Question: This is my visual profiler result for a kernel which I post below. Notice the size of the grid (1) and block (1024) and how it's only using 43 registers when it should be using 64 registers. I'm using a Tesla k40c.

'''
#include <stdio.h>
#include <stdlib.h>
#include "cuda.h"
#include "curand.h"
#include <cuda_runtime.h>
#include "math.h"
#include <curand_kernel.h>
#include <time.h>
#include <algorithm>
#include <iostream>
#define iterations 159744
#define transMatrixSize 2592 // Just for clarity. Do not change.
#define reps 1024 // Is equal to blocksize. Do not change
#define integralStep 13125 // Number of time steps to be averaged at the tail
__global__ void
__launch_bounds__(1024,1)
bufferleech(float *masterForces, float *masterForces50, const float * __restrict__ transMatrix, const float *rands, const int r_max)
{
int globalIdx = ((blockIdx.x + (blockIdx.y * gridDim.x)) * (blockDim.x * blockDim.y)) + (threadIdx.x + (threadIdx.y * blockDim.x));
curandState s;
curand_init (rands[globalIdx] , 0, 0, &s);
float r = 0.0;
volatile __shared__ float buffer[reps];
volatile __shared__ float buffer50[reps];
int RU[26] = {0};
for(int e =1; e< 25; e++)
{
r = curand_uniform(&s);
if(r < .5)
{
RU[e] += 10;
}
}
int index = 0;
float temp = 0;
float temp50 = 0;
int RUsnapshot = 0;
int leftsnap = 0;
int RUsnapshot50 = 0;
int leftsnap50 = 0;
for (int i =0; i < iterations; i++)
{
leftsnap = 0;
leftsnap50 = 0;
/////////////////////////////////////////XYZ: [100% state][50%Binary][50% state]//////////////////////////////////////
for(int j = 1; j < 25; j++)
{
r = curand_uniform(&s);
RUsnapshot = int(RU[j]/100);
//index = ((((left[j] * dimen2 + right[j]) * dimen3 + RU[j +1 ]) * dimen4) * dimen5) ;
index = ((((leftsnap * 6 + int(RU[j+1]/100)) * 6 + int(RU[j]/100)) * 2) * 6) ;
RU[j]+= 100 * (( r < transMatrix[index]) * (transMatrix[index + 1]) +
(! (r < transMatrix[index])) * ( r < transMatrix[index + 2]) * (transMatrix[index + 3]) +
(! ( r < transMatrix[index + 2])) * (r < transMatrix[index + 4]) * (transMatrix[index + 5])) ;
leftsnap = RUsnapshot;
//-------------------------------------xTnC 50----------------------------
RUsnapshot50 = (RU[j] % 10);
//index = ((((left[j] * dimen2 + right[j]) * dimen3 + RU[j +1 ]) * dimen4 + xTnC?) * dimen5) ;
index = ((((leftsnap50 * 6 + (RU[j+1] % 10)) * 6 + (RU[j] % 10) ) * 2 + int((RU[j] % 100)/10)) * 6) ;
RU[j]+= ( r < transMatrix[index]) * (transMatrix[index + 1]) +
(! (r < transMatrix[index])) * ( r < transMatrix[index + 2]) * (transMatrix[index + 3]) +
(! ( r < transMatrix[index + 2])) * (r < transMatrix[index + 4]) * (transMatrix[index + 5]) ;
leftsnap50 = RUsnapshot50;
}
///////////////////////////////////////////////////////////
for(int z = 1; z < 25; z++)
{
temp+= ((int(RU[z]/100.0)) ==4) + ((int(RU[z]/100.0)) ==5);
temp50+= ((RU[z] % 10) ==4) + ((RU[z] % 10) ==5);
}
buffer[globalIdx] = temp;
buffer50[globalIdx] = temp50;
__syncthreads();
for (int b = 0; b < 10; b++)
{
if ((globalIdx % int(powf(2, (b+1)))) == 0)
{
buffer[globalIdx] += buffer[globalIdx + int(powf(2,b))];
buffer50[globalIdx] += buffer50[globalIdx + int(powf(2,b))];
if(b ==9)
{
masterForces[i] = buffer[0]/24576.0;
masterForces50[i] = buffer50[0]/24576.0;
}
}
}
temp = 0.0;
temp50 = 0.0;
}
}
'''
How can I get this kernel to use 64 registers?
There is definitely room for more register use as similar kernels I wrote have no problem getting as many as 116 registers with the launch bounds command.
Thanks
Here's the main function if you want to run it yourself:
'''
int main()
{
srand((unsigned)time(NULL));
cudaSetDevice(0);
cudaStream_t s6;
cudaStreamCreate(&s6);
float tm[transMatrixSize] = {0.068571, 1, 0.069143, 2.000000, 0, 0, 0, 0, 0.069143, 2.000000, 0, 0, 0.003810, 2.000000, 0.004670, -1, 0, 0, 0.003810, 2.000000, 0, 0, 0, 0, 0, 2.000000, 0.074743, -2.000000, 0.143315, 1, 0, 2.000000, 0.074743, -2.000000, 0, 0, 0, 2.000000, 0.074743, -2.000000, 0.074872, -1, 0, 2.000000, 0.074743, -2.000000, 0, 0, 0.068571, 1, 0.068660, -2.000000, 0, 0, 0, 0, 0.068660, -2.000000, 0, 0, 0.000088, -2.000000, 0.000218, -1, 0, 0, 0.000088, -2.000000, 0, 0, 0, 0, 0.068571, 1, 0.069143, 2.000000,
0, 0, 0, 0, 0.069143, 2.000000, 0, 0, 0.003810, 2.000000, 0.004670, -1, 0, 0, 0.003810, 2.000000, 0, 0, 0, 0, 0, 2.000000, 0.074743, -2.000000, 0.143315, 1, 0, 2.000000, 0.074743, -2.000000, 0, 0, 0, 2.000000, 0.074743, -2.000000, 0.074872, -1, 0, 2.000000, 0.074743, -2.000000, 0, 0, 0.068571, 1, 0.068660, -2.000000, 0, 0, 0, 0, 0.068660, -2.000000, 0, 0, 0.000088, -2.000000, 0.000218, -1, 0, 0, 0.000088, -2.000000, 0, 0, 0, 0, 0.068571, 1, 0.071701, 2.000000, 0, 0, 0, 0, 0.071701,
2.000000, 0, 0, 0.020866, 2.000000, 0.021727, -1, 0, 0, 0.020866, 2.000000, 0, 0, 0, 0, 0.000003, 2.000000, 0.013649, -2.000000, 0.082221, 1, 0.000003, 2.000000, 0.013649, -2.000000, 0, 0, 0.000003, 2.000000, 0.013649, -2.000000, 0.013778, -1, 0.000003, 2.000000, 0.013649, -2.000000, 0, 0, 0.068571, 1, 0.068660, -2.000000, 0, 0, 0, 0, 0.068660, -2.000000, 0, 0, 0.000088, -2.000000, 0.000218, -1, 0, 0, 0.000088, -2.000000, 0, 0, 0, 0, 0.068571, 1, 0.071701, 2.000000, 0, 0, 0, 0, 0.071701, 2.000000, 0, 0, 0.020866, 2.000000,
0.021727, -1, 0, 0, 0.020866, 2.000000, 0, 0, 0, 0, 0.000003, 2.000000, 0.013649, -2.000000, 0.082221, 1, 0.000003, 2.000000, 0.013649, -2.000000, 0, 0, 0.000003, 2.000000, 0.013649, -2.000000, 0.013778, -1, 0.000003, 2.000000, 0.013649, -2.000000, 0, 0, 0.068571, 1, 0.068660, -2.000000, 0, 0, 0, 0, 0.068660, -2.000000, 0, 0, 0.000088, -2.000000, 0.000218, -1, 0, 0, 0.000088, -2.000000, 0, 0, 0, 0, 0.068571, 1, 0.076852, 2.000000, 0, 0, 0, 0, 0.076852, 2.000000, 0, 0, 0.055205, 2.000000, 0.056066, -1, 0, 0, 0.055205,
2.000000, 0, 0, 0, 0, 0.000006, 2.000000, 0.005164, -2.000000, 0.073735, 1, 0.000006, 2.000000, 0.005164, -2.000000, 0, 0, 0.000006, 2.000000, 0.005164, -2.000000, 0.005293, -1, 0.000006, 2.000000, 0.005164, -2.000000, 0, 0, 0.068571, 1, 0.068660, -2.000000, 0, 0, 0, 0, 0.068660, -2.000000, 0, 0, 0.000088, -2.000000, 0.000218, -1, 0, 0, 0.000088, -2.000000, 0, 0, 0, 0, 0.068571, 1, 0.076852, 2.000000, 0, 0, 0, 0, 0.076852, 2.000000, 0, 0, 0.055205, 2.000000, 0.056066, -1, 0, 0, 0.055205, 2.000000, 0, 0, 0, 0,
0.000006, 2.000000, 0.005164, -2.000000, 0.073735, 1, 0.000006, 2.000000, 0.005164, -2.000000, 0, 0, 0.000006, 2.000000, 0.005164, -2.000000, 0.005293, -1, 0.000006, 2.000000, 0.005164, -2.000000, 0, 0, 0.068571, 1, 0.068660, -2.000000, 0, 0, 0, 0, 0.068660, -2.000000, 0, 0, 0.000088, -2.000000, 0.000218, -1, 0, 0, 0.000088, -2.000000, 0, 0, 0, 0, 0.068571, 1, 0.069143, 2.000000, 0, 0, 0, 0, 0.069143, 2.000000, 0, 0, 0.003810, 2.000000, 0.004670, -1, 0, 0, 0.003810, 2.000000, 0, 0, 0, 0, 0, 2.000000, 0.074743, -2.000000, 0.143315,
1, 0, 2.000000, 0.074743, -2.000000, 0, 0, 0, 2.000000, 0.074743, -2.000000, 0.074872, -1, 0, 2.000000, 0.074743, -2.000000, 0, 0, 0.068571, 1, 0.068660, -2.000000, 0, 0, 0, 0, 0.068660, -2.000000, 0, 0, 0.000088, -2.000000, 0.000218, -1, 0, 0, 0.000088, -2.000000, 0, 0, 0, 0, 0.068571, 1, 0.069143, 2.000000, 0, 0, 0, 0, 0.069143, 2.000000, 0, 0, 0.003810, 2.000000, 0.004670, -1, 0, 0, 0.003810, 2.000000, 0, 0, 0, 0, 0, 2.000000, 0.074743, -2.000000, 0.143315, 1, 0, 2.000000, 0.074743, -2.000000,
0, 0, 0, 2.000000, 0.074743, -2.000000, 0.074872, -1, 0, 2.000000, 0.074743, -2.000000, 0, 0, 0.068571, 1, 0.068660, -2.000000, 0, 0, 0, 0, 0.068660, -2.000000, 0, 0, 0.000088, -2.000000, 0.000218, -1, 0, 0, 0.000088, -2.000000, 0, 0, 0, 0, 0.068571, 1, 0.071701, 2.000000, 0, 0, 0, 0, 0.071701, 2.000000, 0, 0, 0.020866, 2.000000, 0.021727, -1, 0, 0, 0.020866, 2.000000, 0, 0, 0, 0, 0.000003, 2.000000, 0.013649, -2.000000, 0.082221, 1, 0.000003, 2.000000, 0.013649, -2.000000, 0, 0, 0.000003, 2.000000, 0.013649,
-2.000000, 0.013778, -1, 0.000003, 2.000000, 0.013649, -2.000000, 0, 0, 0.068571, 1, 0.068660, -2.000000, 0, 0, 0, 0, 0.068660, -2.000000, 0, 0, 0.000088, -2.000000, 0.000218, -1, 0, 0, 0.000088, -2.000000, 0, 0, 0, 0, 0.068571, 1, 0.071701, 2.000000, 0, 0, 0, 0, 0.071701, 2.000000, 0, 0, 0.020866, 2.000000, 0.021727, -1, 0, 0, 0.020866, 2.000000, 0, 0, 0, 0, 0.000003, 2.000000, 0.013649, -2.000000, 0.082221, 1, 0.000003, 2.000000, 0.013649, -2.000000, 0, 0, 0.000003, 2.000000, 0.013649, -2.000000, 0.013778, -1, 0.000003, 2.000000,
0.013649, -2.000000, 0, 0, 0.068571, 1, 0.068660, -2.000000, 0, 0, 0, 0, 0.068660, -2.000000, 0, 0, 0.000088, -2.000000, 0.000218, -1, 0, 0, 0.000088, -2.000000, 0, 0, 0, 0, 0.068571, 1, 0.076852, 2.000000, 0, 0, 0, 0, 0.076852, 2.000000, 0, 0, 0.055205, 2.000000, 0.056066, -1, 0, 0, 0.055205, 2.000000, 0, 0, 0, 0, 0.000006, 2.000000, 0.005164, -2.000000, 0.073735, 1, 0.000006, 2.000000, 0.005164, -2.000000, 0, 0, 0.000006, 2.000000, 0.005164, -2.000000, 0.005293, -1, 0.000006, 2.000000, 0.005164, -2.000000, 0, 0, 0.068571,
1, 0.068660, -2.000000, 0, 0, 0, 0, 0.068660, -2.000000, 0, 0, 0.000088, -2.000000, 0.000218, -1, 0, 0, 0.000088, -2.000000, 0, 0, 0, 0, 0.068571, 1, 0.076852, 2.000000, 0, 0, 0, 0, 0.076852, 2.000000, 0, 0, 0.055205, 2.000000, 0.056066, -1, 0, 0, 0.055205, 2.000000, 0, 0, 0, 0, 0.000006, 2.000000, 0.005164, -2.000000, 0.073735, 1, 0.000006, 2.000000, 0.005164, -2.000000, 0, 0, 0.000006, 2.000000, 0.005164, -2.000000, 0.005293, -1, 0.000006, 2.000000, 0.005164, -2.000000, 0, 0, 0.068571, 1, 0.068660, -2.000000, 0, 0,
0, 0, 0.068660, -2.000000, 0, 0, 0.000088, -2.000000, 0.000218, -1, 0, 0, 0.000088, -2.000000, 0, 0, 0, 0, 0.068571, 1, 0.071701, 2.000000, 0, 0, 0, 0, 0.071701, 2.000000, 0, 0, 0.020866, 2.000000, 0.021727, -1, 0, 0, 0.020866, 2.000000, 0, 0, 0, 0, 0.000003, 2.000000, 0.013649, -2.000000, 0.082221, 1, 0.000003, 2.000000, 0.013649, -2.000000, 0, 0, 0.000003, 2.000000, 0.013649, -2.000000, 0.013778, -1, 0.000003, 2.000000, 0.013649, -2.000000, 0, 0, 0.068571, 1, 0.068660, -2.000000, 0, 0, 0, 0, 0.068660, -2.000000, 0,
0, 0.000088, -2.000000, 0.000218, -1, 0, 0, 0.000088, -2.000000, 0, 0, 0, 0, 0.068571, 1, 0.071701, 2.000000, 0, 0, 0, 0, 0.071701, 2.000000, 0, 0, 0.020866, 2.000000, 0.021727, -1, 0, 0, 0.020866, 2.000000, 0, 0, 0, 0, 0.000003, 2.000000, 0.013649, -2.000000, 0.082221, 1, 0.000003, 2.000000, 0.013649, -2.000000, 0, 0, 0.000003, 2.000000, 0.013649, -2.000000, 0.013778, -1, 0.000003, 2.000000, 0.013649, -2.000000, 0, 0, 0.068571, 1, 0.068660, -2.000000, 0, 0, 0, 0, 0.068660, -2.000000, 0, 0, 0.000088, -2.000000, 0.000218, -1,
0, 0, 0.000088, -2.000000, 0, 0, 0, 0, 0.068571, 1, 0.085714, 2.000000, 0, 0, 0, 0, 0.085714, 2.000000, 0, 0, 0.114286, 2.000000, 0.115147, -1, 0, 0, 0.114286, 2.000000, 0, 0, 0, 0, 0.000021, 2.000000, 0.002513, -2.000000, 0.071084, 1, 0.000021, 2.000000, 0.002513, -2.000000, 0, 0, 0.000021, 2.000000, 0.002513, -2.000000, 0.002642, -1, 0.000021, 2.000000, 0.002513, -2.000000, 0, 0, 0.068571, 1, 0.068660, -2.000000, 0, 0, 0, 0, 0.068660, -2.000000, 0, 0, 0.000088, -2.000000, 0.000218, -1, 0, 0, 0.000088, -2.000000, 0,
0, 0, 0, 0.068571, 1, 0.085714, 2.000000, 0, 0, 0, 0, 0.085714, 2.000000, 0, 0, 0.114286, 2.000000, 0.115147, -1, 0, 0, 0.114286, 2.000000, 0, 0, 0, 0, 0.000021, 2.000000, 0.002513, -2.000000, 0.071084, 1, 0.000021, 2.000000, 0.002513, -2.000000, 0, 0, 0.000021, 2.000000, 0.002513, -2.000000, 0.002642, -1, 0.000021, 2.000000, 0.002513, -2.000000, 0, 0, 0.068571, 1, 0.068660, -2.000000, 0, 0, 0, 0, 0.068660, -2.000000, 0, 0, 0.000088, -2.000000, 0.000218, -1, 0, 0, 0.000088, -2.000000, 0, 0, 0, 0, 0.068571, 1,
0.113927, 2.000000, 0, 0, 0, 0, 0.113927, 2.000000, 0, 0, 0.302372, 2.000000, 0.303233, -1, 0, 0, 0.302372, 2.000000, 0, 0, 0, 0, 0.000043, 2.000000, 0.000984, -2.000000, 0.069556, 1, 0.000043, 2.000000, 0.000984, -2.000000, 0, 0, 0.000043, 2.000000, 0.000984, -2.000000, 0.001113, -1, 0.000043, 2.000000, 0.000984, -2.000000, 0, 0, 0.068571, 1, 0.068660, -2.000000, 0, 0, 0, 0, 0.068660, -2.000000, 0, 0, 0.000088, -2.000000, 0.000218, -1, 0, 0, 0.000088, -2.000000, 0, 0, 0, 0, 0.068571, 1, 0.113927, 2.000000, 0, 0, 0,
0, 0.113927, 2.000000, 0, 0, 0.302372, 2.000000, 0.303233, -1, 0, 0, 0.302372, 2.000000, 0, 0, 0, 0, 0.000043, 2.000000, 0.000984, -2.000000, 0.069556, 1, 0.000043, 2.000000, 0.000984, -2.000000, 0, 0, 0.000043, 2.000000, 0.000984, -2.000000, 0.001113, -1, 0.000043, 2.000000, 0.000984, -2.000000, 0, 0, 0.068571, 1, 0.068660, -2.000000, 0, 0, 0, 0, 0.068660, -2.000000, 0, 0, 0.000088, -2.000000, 0.000218, -1, 0, 0, 0.000088, -2.000000, 0, 0, 0, 0, 0.068571, 1, 0.071701, 2.000000, 0, 0, 0, 0, 0.071701, 2.000000, 0, 0,
0.020866, 2.000000, 0.021727, -1, 0, 0, 0.020866, 2.000000, 0, 0, 0, 0, 0.000003, 2.000000, 0.013649, -2.000000, 0.082221, 1, 0.000003, 2.000000, 0.013649, -2.000000, 0, 0, 0.000003, 2.000000, 0.013649, -2.000000, 0.013778, -1, 0.000003, 2.000000, 0.013649, -2.000000, 0, 0, 0.068571, 1, 0.068660, -2.000000, 0, 0, 0, 0, 0.068660, -2.000000, 0, 0, 0.000088, -2.000000, 0.000218, -1, 0, 0, 0.000088, -2.000000, 0, 0, 0, 0, 0.068571, 1, 0.071701, 2.000000, 0, 0, 0, 0, 0.071701, 2.000000, 0, 0, 0.020866, 2.000000, 0.021727, -1, 0,
0, 0.020866, 2.000000, 0, 0, 0, 0, 0.000003, 2.000000, 0.013649, -2.000000, 0.082221, 1, 0.000003, 2.000000, 0.013649, -2.000000, 0, 0, 0.000003, 2.000000, 0.013649, -2.000000, 0.013778, -1, 0.000003, 2.000000, 0.013649, -2.000000, 0, 0, 0.068571, 1, 0.068660, -2.000000, 0, 0, 0, 0, 0.068660, -2.000000, 0, 0, 0.000088, -2.000000, 0.000218, -1, 0, 0, 0.000088, -2.000000, 0, 0, 0, 0, 0.068571, 1, 0.085714, 2.000000, 0, 0, 0, 0, 0.085714, 2.000000, 0, 0, 0.114286, 2.000000, 0.115147, -1, 0, 0, 0.114286, 2.000000, 0, 0,
0, 0, 0.000021, 2.000000, 0.002513, -2.000000, 0.071084, 1, 0.000021, 2.000000, 0.002513, -2.000000, 0, 0, 0.000021, 2.000000, 0.002513, -2.000000, 0.002642, -1, 0.000021, 2.000000, 0.002513, -2.000000, 0, 0, 0.068571, 1, 0.068660, -2.000000, 0, 0, 0, 0, 0.068660, -2.000000, 0, 0, 0.000088, -2.000000, 0.000218, -1, 0, 0, 0.000088, -2.000000, 0, 0, 0, 0, 0.068571, 1, 0.085714, 2.000000, 0, 0, 0, 0, 0.085714, 2.000000, 0, 0, 0.114286, 2.000000, 0.115147, -1, 0, 0, 0.114286, 2.000000, 0, 0, 0, 0, 0.000021, 2.000000, 0.002513,
-2.000000, 0.071084, 1, 0.000021, 2.000000, 0.002513, -2.000000, 0, 0, 0.000021, 2.000000, 0.002513, -2.000000, 0.002642, -1, 0.000021, 2.000000, 0.002513, -2.000000, 0, 0, 0.068571, 1, 0.068660, -2.000000, 0, 0, 0, 0, 0.068660, -2.000000, 0, 0, 0.000088, -2.000000, 0.000218, -1, 0, 0, 0.000088, -2.000000, 0, 0, 0, 0, 0.068571, 1, 0.113927, 2.000000, 0, 0, 0, 0, 0.113927, 2.000000, 0, 0, 0.302372, 2.000000, 0.303233, -1, 0, 0, 0.302372, 2.000000, 0, 0, 0, 0, 0.000043, 2.000000, 0.000984, -2.000000, 0.069556, 1, 0.000043, 2.000000,
0.000984, -2.000000, 0, 0, 0.000043, 2.000000, 0.000984, -2.000000, 0.001113, -1, 0.000043, 2.000000, 0.000984, -2.000000, 0, 0, 0.068571, 1, 0.068660, -2.000000, 0, 0, 0, 0, 0.068660, -2.000000, 0, 0, 0.000088, -2.000000, 0.000218, -1, 0, 0, 0.000088, -2.000000, 0, 0, 0, 0, 0.068571, 1, 0.113927, 2.000000, 0, 0, 0, 0, 0.113927, 2.000000, 0, 0, 0.302372, 2.000000, 0.303233, -1, 0, 0, 0.302372, 2.000000, 0, 0, 0, 0, 0.000043, 2.000000, 0.000984, -2.000000, 0.069556, 1, 0.000043, 2.000000, 0.000984, -2.000000, 0, 0, 0.000043,
2.000000, 0.000984, -2.000000, 0.001113, -1, 0.000043, 2.000000, 0.000984, -2.000000, 0, 0, 0.068571, 1, 0.068660, -2.000000, 0, 0, 0, 0, 0.068660, -2.000000, 0, 0, 0.000088, -2.000000, 0.000218, -1, 0, 0, 0.000088, -2.000000, 0, 0, 0, 0, 0.068571, 1, 0.076852, 2.000000, 0, 0, 0, 0, 0.076852, 2.000000, 0, 0, 0.055205, 2.000000, 0.056066, -1, 0, 0, 0.055205, 2.000000, 0, 0, 0, 0, 0.000006, 2.000000, 0.005164, -2.000000, 0.073735, 1, 0.000006, 2.000000, 0.005164, -2.000000, 0, 0, 0.000006, 2.000000, 0.005164, -2.000000, 0.005293, -1,
0.000006, 2.000000, 0.005164, -2.000000, 0, 0, 0.068571, 1, 0.068660, -2.000000, 0, 0, 0, 0, 0.068660, -2.000000, 0, 0, 0.000088, -2.000000, 0.000218, -1, 0, 0, 0.000088, -2.000000, 0, 0, 0, 0, 0.068571, 1, 0.076852, 2.000000, 0, 0, 0, 0, 0.076852, 2.000000, 0, 0, 0.055205, 2.000000, 0.056066, -1, 0, 0, 0.055205, 2.000000, 0, 0, 0, 0, 0.000006, 2.000000, 0.005164, -2.000000, 0.073735, 1, 0.000006, 2.000000, 0.005164, -2.000000, 0, 0, 0.000006, 2.000000, 0.005164, -2.000000, 0.005293, -1, 0.000006, 2.000000, 0.005164, -2.000000, 0,
0, 0.068571, 1, 0.068660, -2.000000, 0, 0, 0, 0, 0.068660, -2.000000, 0, 0, 0.000088, -2.000000, 0.000218, -1, 0, 0, 0.000088, -2.000000, 0, 0, 0, 0, 0.068571, 1, 0.113927, 2.000000, 0, 0, 0, 0, 0.113927, 2.000000, 0, 0, 0.302372, 2.000000, 0.303233, -1, 0, 0, 0.302372, 2.000000, 0, 0, 0, 0, 0.000043, 2.000000, 0.000984, -2.000000, 0.069556, 1, 0.000043, 2.000000, 0.000984, -2.000000, 0, 0, 0.000043, 2.000000, 0.000984, -2.000000, 0.001113, -1, 0.000043, 2.000000, 0.000984, -2.000000, 0, 0, 0.068571, 1, 0.068660, -2.000000,
0, 0, 0, 0, 0.068660, -2.000000, 0, 0, 0.000088, -2.000000, 0.000218, -1, 0, 0, 0.000088, -2.000000, 0, 0, 0, 0, 0.068571, 1, 0.113927, 2.000000, 0, 0, 0, 0, 0.113927, 2.000000, 0, 0, 0.302372, 2.000000, 0.303233, -1, 0, 0, 0.302372, 2.000000, 0, 0, 0, 0, 0.000043, 2.000000, 0.000984, -2.000000, 0.069556, 1, 0.000043, 2.000000, 0.000984, -2.000000, 0, 0, 0.000043, 2.000000, 0.000984, -2.000000, 0.001113, -1, 0.000043, 2.000000, 0.000984, -2.000000, 0, 0, 0.068571, 1, 0.068660, -2.000000, 0, 0, 0, 0, 0.068660,
-2.000000, 0, 0, 0.000088, -2.000000, 0.000218, -1, 0, 0, 0.000088, -2.000000, 0, 0, 0, 0, 0.068571, 1, 0.188571, 2.000000, 0, 0, 0, 0, 0.188571, 2.000000, 0, 0, 0.800000, 2.000000, 0.800861, -1, 0, 0, 0.800000, 2.000000, 0, 0, 0, 0, 0.000085, 2.000000, 0.000441, -2.000000, 0.069013, 1, 0.000085, 2.000000, 0.000441, -2.000000, 0, 0, 0.000085, 2.000000, 0.000441, -2.000000, 0.000570, -1, 0.000085, 2.000000, 0.000441, -2.000000, 0, 0, 0.068571, 1, 0.068660, -2.000000, 0, 0, 0, 0, 0.068660, -2.000000, 0, 0, 0.000088, -2.000000,
0.000218, -1, 0, 0, 0.000088, -2.000000, 0, 0, 0, 0, 0.068571, 1, 0.188571, 2.000000, 0, 0, 0, 0, 0.188571, 2.000000, 0, 0, 0.800000, 2.000000, 0.800861, -1, 0, 0, 0.800000, 2.000000, 0, 0, 0, 0, 0.000085, 2.000000, 0.000441, -2.000000, 0.069013, 1, 0.000085, 2.000000, 0.000441, -2.000000, 0, 0, 0.000085, 2.000000, 0.000441, -2.000000, 0.000570, -1, 0.000085, 2.000000, 0.000441, -2.000000, 0, 0, 0.068571, 1, 0.068660, -2.000000, 0, 0, 0, 0, 0.068660, -2.000000, 0, 0, 0.000088, -2.000000, 0.000218, -1, 0, 0, 0.000088,
-2.000000, 0, 0, 0, 0, 0.068571, 1, 0.076852, 2.000000, 0, 0, 0, 0, 0.076852, 2.000000, 0, 0, 0.055205, 2.000000, 0.056066, -1, 0, 0, 0.055205, 2.000000, 0, 0, 0, 0, 0.000006, 2.000000, 0.005164, -2.000000, 0.073735, 1, 0.000006, 2.000000, 0.005164, -2.000000, 0, 0, 0.000006, 2.000000, 0.005164, -2.000000, 0.005293, -1, 0.000006, 2.000000, 0.005164, -2.000000, 0, 0, 0.068571, 1, 0.068660, -2.000000, 0, 0, 0, 0, 0.068660, -2.000000, 0, 0, 0.000088, -2.000000, 0.000218, -1, 0, 0, 0.000088, -2.000000, 0, 0, 0, 0,
0.068571, 1, 0.076852, 2.000000, 0, 0, 0, 0, 0.076852, 2.000000, 0, 0, 0.055205, 2.000000, 0.056066, -1, 0, 0, 0.055205, 2.000000, 0, 0, 0, 0, 0.000006, 2.000000, 0.005164, -2.000000, 0.073735, 1, 0.000006, 2.000000, 0.005164, -2.000000, 0, 0, 0.000006, 2.000000, 0.005164, -2.000000, 0.005293, -1, 0.000006, 2.000000, 0.005164, -2.000000, 0, 0, 0.068571, 1, 0.068660, -2.000000, 0, 0, 0, 0, 0.068660, -2.000000, 0, 0, 0.000088, -2.000000, 0.000218, -1, 0, 0, 0.000088, -2.000000, 0, 0, 0, 0, 0.068571, 1, 0.113927, 2.000000, 0,
0, 0, 0, 0.113927, 2.000000, 0, 0, 0.302372, 2.000000, 0.303233, -1, 0, 0, 0.302372, 2.000000, 0, 0, 0, 0, 0.000043, 2.000000, 0.000984, -2.000000, 0.069556, 1, 0.000043, 2.000000, 0.000984, -2.000000, 0, 0, 0.000043, 2.000000, 0.000984, -2.000000, 0.001113, -1, 0.000043, 2.000000, 0.000984, -2.000000, 0, 0, 0.068571, 1, 0.068660, -2.000000, 0, 0, 0, 0, 0.068660, -2.000000, 0, 0, 0.000088, -2.000000, 0.000218, -1, 0, 0, 0.000088, -2.000000, 0, 0, 0, 0, 0.068571, 1, 0.113927, 2.000000, 0, 0, 0, 0, 0.113927, 2.000000,
0, 0, 0.302372, 2.000000, 0.303233, -1, 0, 0, 0.302372, 2.000000, 0, 0, 0, 0, 0.000043, 2.000000, 0.000984, -2.000000, 0.069556, 1, 0.000043, 2.000000, 0.000984, -2.000000, 0, 0, 0.000043, 2.000000, 0.000984, -2.000000, 0.001113, -1, 0.000043, 2.000000, 0.000984, -2.000000, 0, 0, 0.068571, 1, 0.068660, -2.000000, 0, 0, 0, 0, 0.068660, -2.000000, 0, 0, 0.000088, -2.000000, 0.000218, -1, 0, 0, 0.000088, -2.000000, 0, 0, 0, 0, 0.068571, 1, 0.188571, 2.000000, 0, 0, 0, 0, 0.188571, 2.000000, 0, 0, 0.800000, 2.000000, 0.800861,
-1, 0, 0, 0.800000, 2.000000, 0, 0, 0, 0, 0.000085, 2.000000, 0.000441, -2.000000, 0.069013, 1, 0.000085, 2.000000, 0.000441, -2.000000, 0, 0, 0.000085, 2.000000, 0.000441, -2.000000, 0.000570, -1, 0.000085, 2.000000, 0.000441, -2.000000, 0, 0, 0.068571, 1, 0.068660, -2.000000, 0, 0, 0, 0, 0.068660, -2.000000, 0, 0, 0.000088, -2.000000, 0.000218, -1, 0, 0, 0.000088, -2.000000, 0, 0, 0, 0, 0.068571, 1, 0.188571, 2.000000, 0, 0, 0, 0, 0.188571, 2.000000, 0, 0, 0.800000, 2.000000, 0.800861, -1, 0, 0, 0.800000, 2.000000,
0, 0, 0, 0, 0.000085, 2.000000, 0.000441, -2.000000, 0.069013, 1, 0.000085, 2.000000, 0.000441, -2.000000, 0, 0, 0.000085, 2.000000, 0.000441, -2.000000, 0.000570, -1, 0.000085, 2.000000, 0.000441, -2.000000, 0, 0, 0.068571, 1, 0.068660, -2.000000, 0, 0, 0, 0, 0.068660, -2.000000, 0, 0, 0.000088, -2.000000, 0.000218, -1, 0, 0, 0.000088, -2.000000, 0, 0, 0, 0};
float *h_F6 = new float[(iterations)];
float *h_F50_6 = new float[(iterations)];
float h_S6 [reps]; for (int i = 0; i < reps; i++) {h_S6 [i] = 0;}; for (int i = 0; i < reps; i++){h_S6 [i] = float(rand());}
// Device input vectors
float *d_F6 ;
float *d_F50_6 ;
float *d_S6 ;
float *d_TM6 ;
// Allocate memory for each vector on GPU
cudaMalloc((void**)&d_F6 , iterations * sizeof(float));
cudaMalloc((void**)&d_F50_6 , iterations * sizeof(float));
cudaMalloc((void**)&d_S6 , reps * sizeof(float));
cudaMalloc((void**)&d_TM6 , transMatrixSize * sizeof(float));
// Copy host vectors to device
cudaMemcpyAsync( d_S6 , h_S6 , reps * sizeof(float), cudaMemcpyHostToDevice, s6 );
cudaMemcpyAsync( d_TM6 , tm , transMatrixSize * sizeof(float), cudaMemcpyHostToDevice, s6 );
bufferleech<<<1, 1024, 0, s6 >>>( d_F6 , d_F50_6 , d_TM6 , d_S6 , reps);
cudaMemcpyAsync( h_F6 , d_F6 , iterations * sizeof(float), cudaMemcpyDeviceToHost, s6 );
cudaMemcpyAsync( h_F50_6 , d_F50_6 , iterations * sizeof(float), cudaMemcpyDeviceToHost, s6 );
delete h_F6; delete h_F50_6;
cudaDeviceReset();
return 0;
}
'''
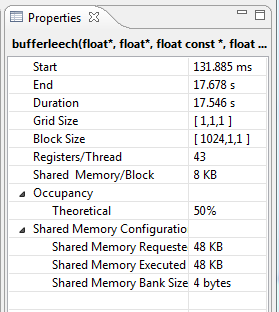
Answer: <URL> an upper limit on registers per thread. It does not force the compiler to use a specific number of registers per thread.
If the compiler only needs 46 registers per thread, launch bounds will not force it to use more.
The fact that you have written "similar" kernels that use more doesn't really say anything. Innocuous changes in kernel code can result in substantially different register usage.
If you want your program to run faster, use more than 1 threadblock. That is a considerably more important optimization objective than striving to increase register per thread usage.
There are <URL> that allow you to inspect the generated machine code, if you wish. However this isn't going to be that instructive for understanding register per thread usage, except to confirm it.